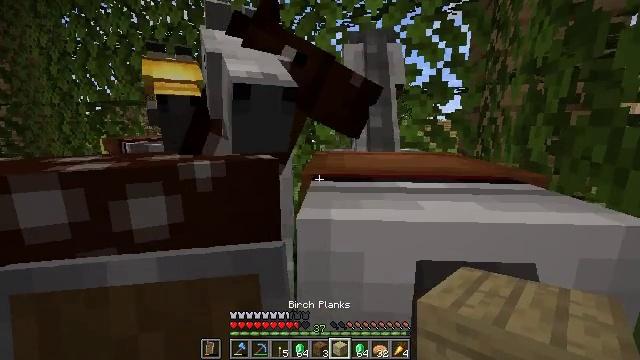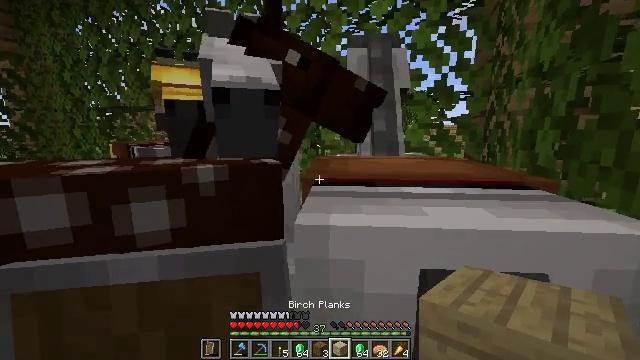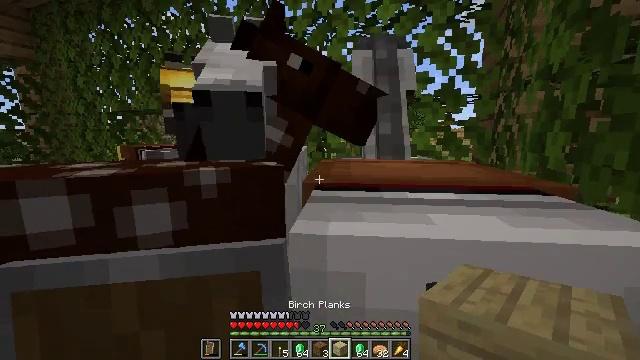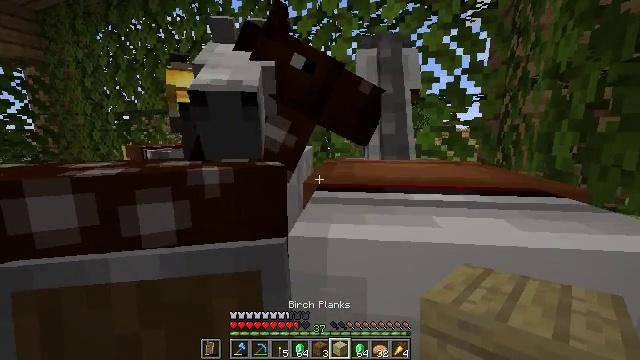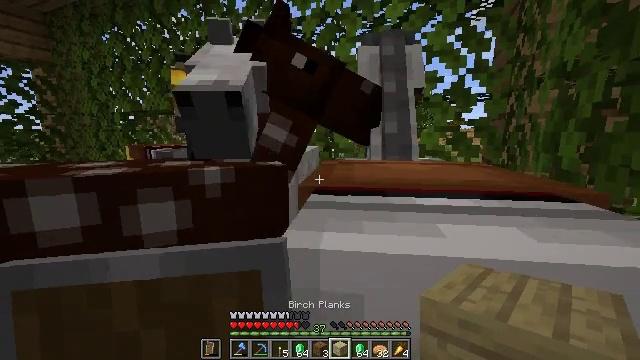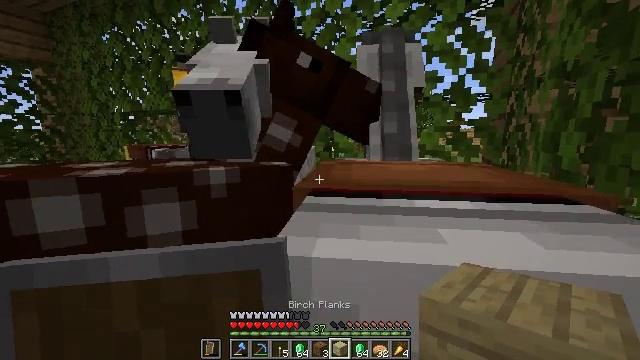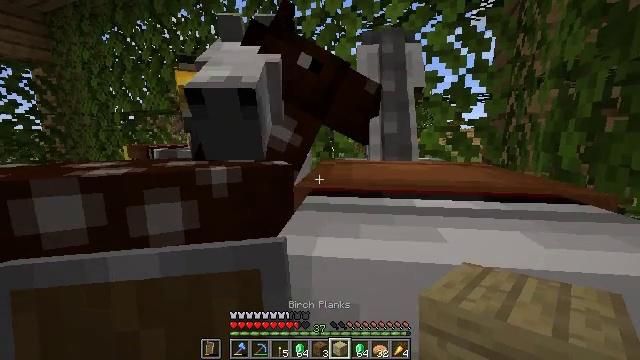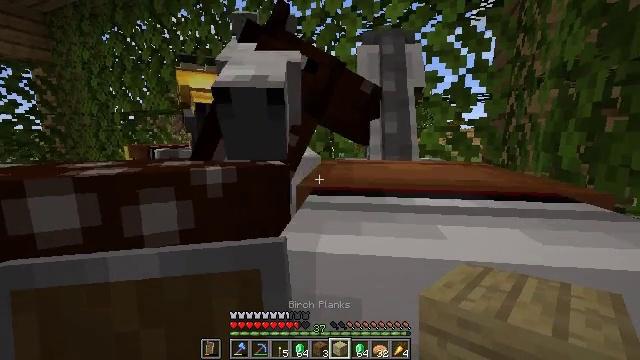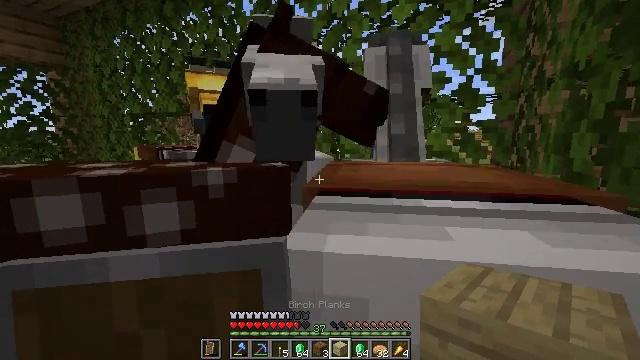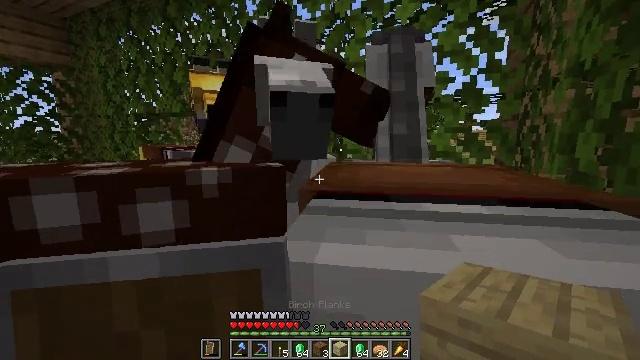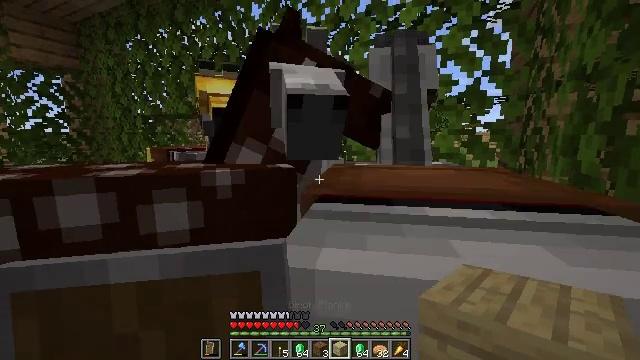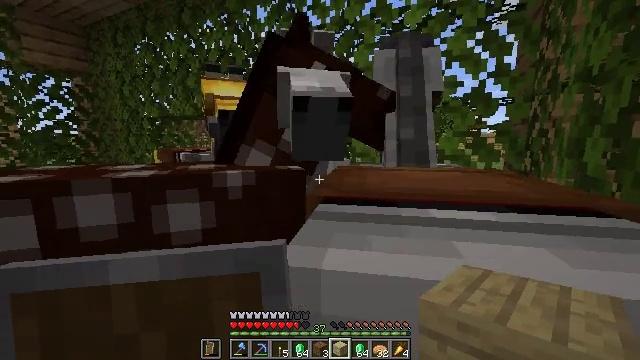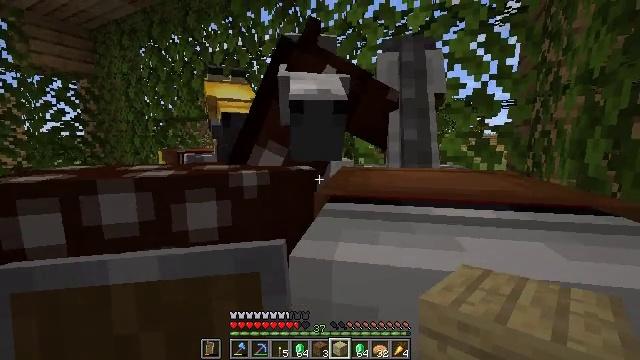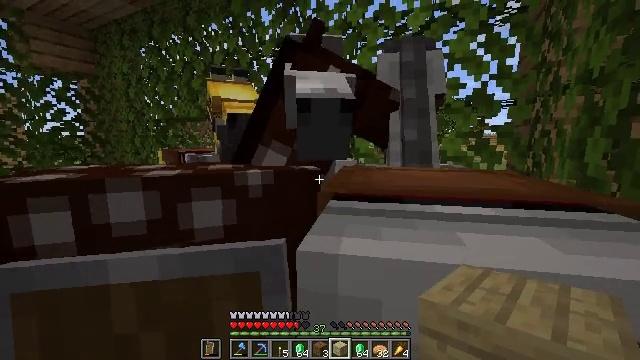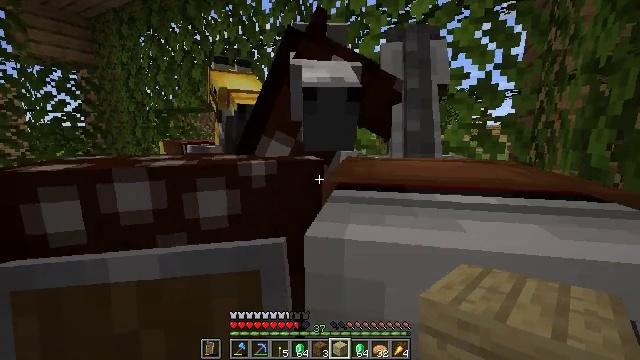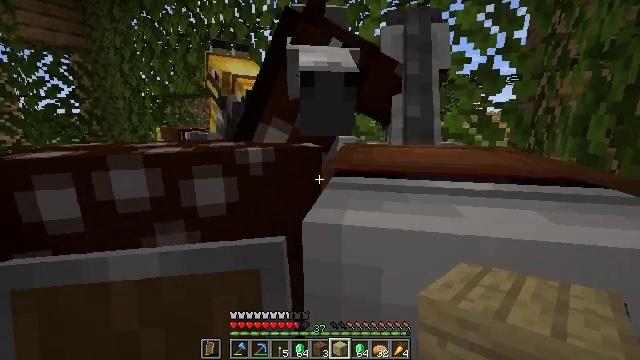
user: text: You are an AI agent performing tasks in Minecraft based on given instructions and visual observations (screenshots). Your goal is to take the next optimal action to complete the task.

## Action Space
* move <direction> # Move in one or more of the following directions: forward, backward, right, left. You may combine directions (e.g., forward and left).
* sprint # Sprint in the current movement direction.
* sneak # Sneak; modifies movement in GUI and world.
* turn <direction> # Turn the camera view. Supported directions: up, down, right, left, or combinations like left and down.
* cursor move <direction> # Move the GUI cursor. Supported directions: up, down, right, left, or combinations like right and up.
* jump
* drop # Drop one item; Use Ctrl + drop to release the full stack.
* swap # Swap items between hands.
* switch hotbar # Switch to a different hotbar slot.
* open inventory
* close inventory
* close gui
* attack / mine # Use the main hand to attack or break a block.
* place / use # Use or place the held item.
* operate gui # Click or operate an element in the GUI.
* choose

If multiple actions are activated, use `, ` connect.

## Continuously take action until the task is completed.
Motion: motion action
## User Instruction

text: Drop birch planks.
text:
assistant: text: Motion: turn left and up
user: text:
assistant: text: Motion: turn left
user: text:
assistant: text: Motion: no_op
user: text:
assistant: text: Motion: no_op
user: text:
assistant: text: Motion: no_op
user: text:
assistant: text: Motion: no_op
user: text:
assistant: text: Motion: no_op
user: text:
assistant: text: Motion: turn left
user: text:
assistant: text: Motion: no_op
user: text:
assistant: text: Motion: no_op
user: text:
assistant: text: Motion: no_op
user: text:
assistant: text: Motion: no_op
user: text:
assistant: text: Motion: no_op
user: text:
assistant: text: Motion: turn down
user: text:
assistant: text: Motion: turn down
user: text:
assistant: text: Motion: move forward, turn down
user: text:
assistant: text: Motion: move forward
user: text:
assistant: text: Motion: move forward, jump
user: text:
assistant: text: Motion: move forward, turn down, jump
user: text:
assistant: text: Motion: move forward, turn down, jump
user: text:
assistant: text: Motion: turn down, jump
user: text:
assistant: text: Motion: turn right and down, jump
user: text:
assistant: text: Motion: turn down, use / place, jump
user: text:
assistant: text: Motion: use / place, jump
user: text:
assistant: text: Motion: use / place, jump
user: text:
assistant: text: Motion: use / place, jump
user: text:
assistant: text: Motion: jump
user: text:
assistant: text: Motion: jump
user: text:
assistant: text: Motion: turn right and up, jump
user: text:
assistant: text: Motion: turn up